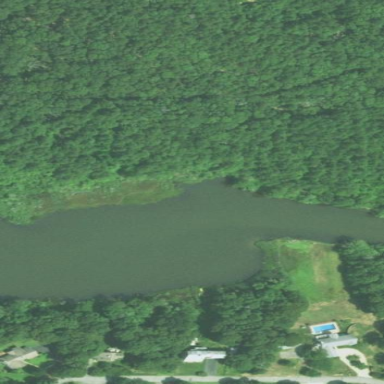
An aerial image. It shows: Swamp in wetland area.